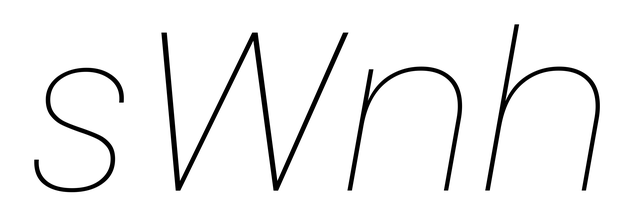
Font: Poppins-ThinItalic